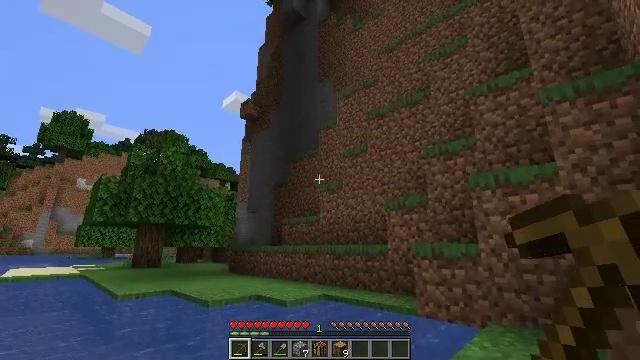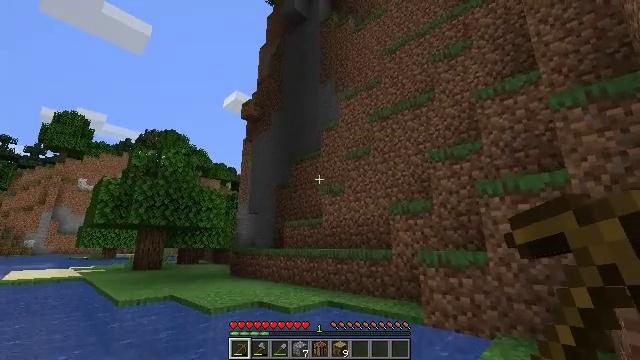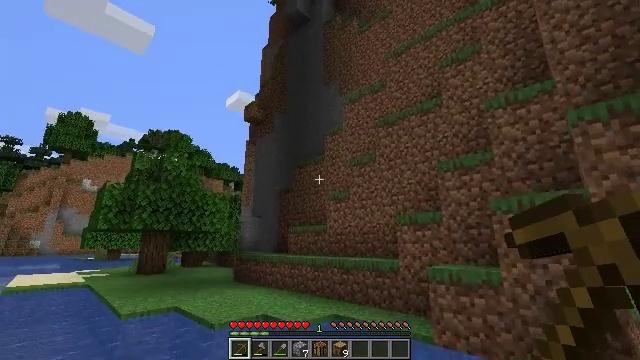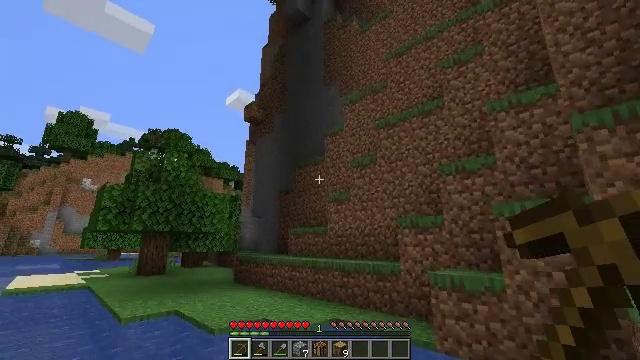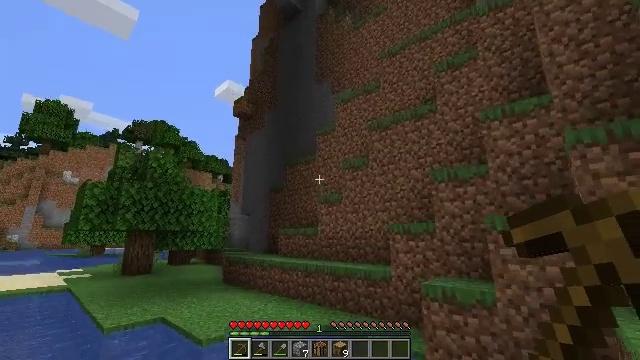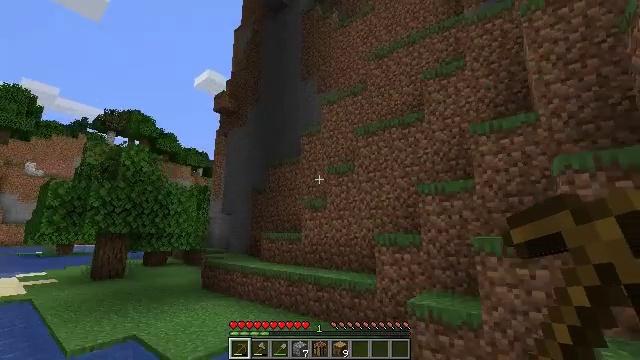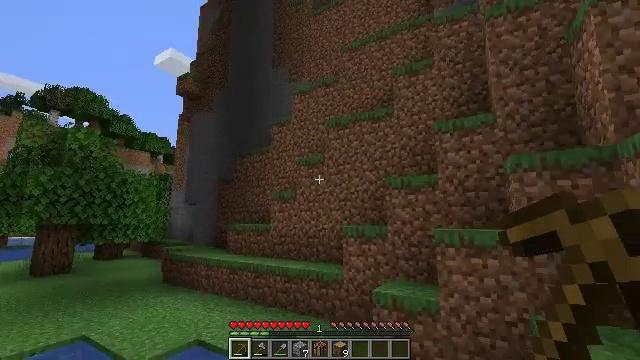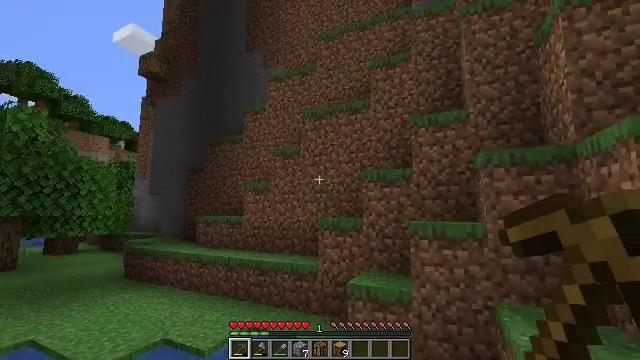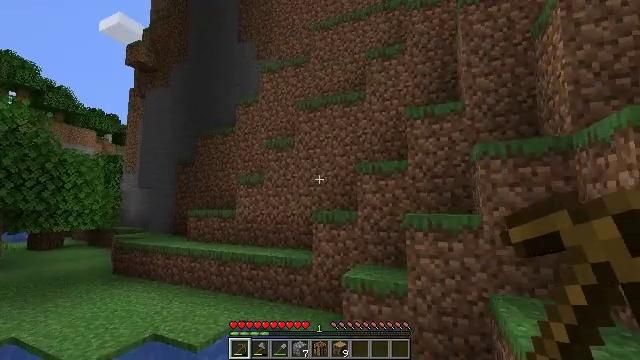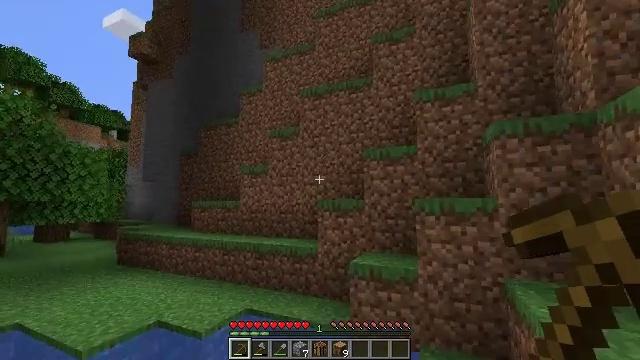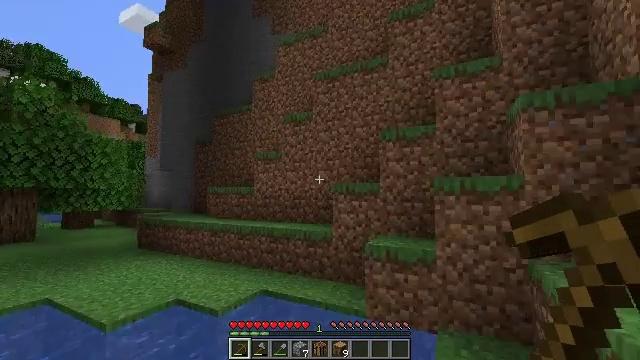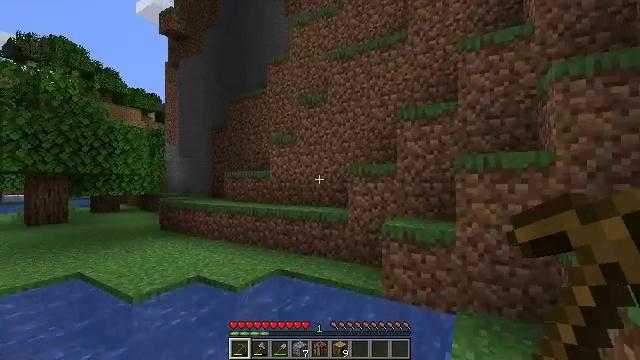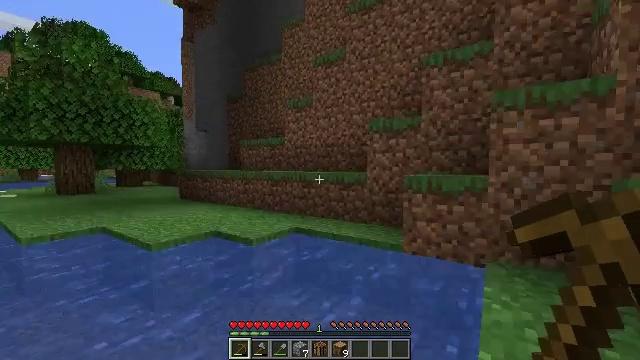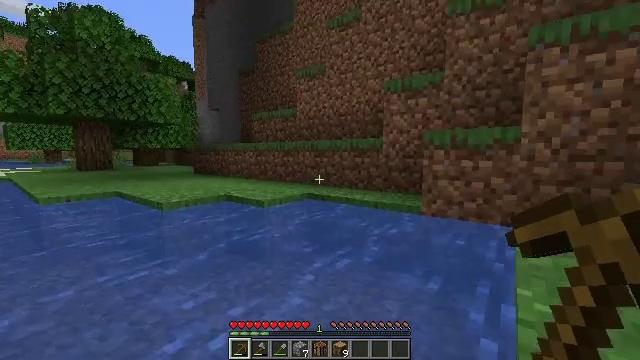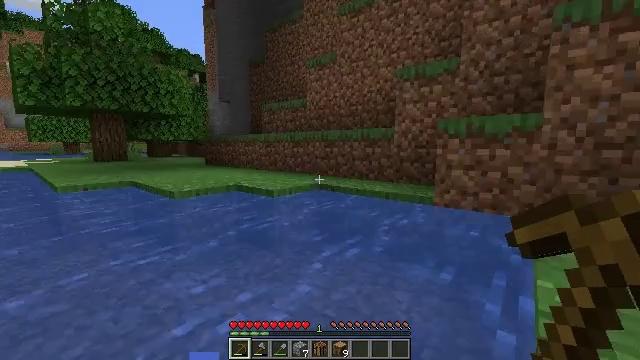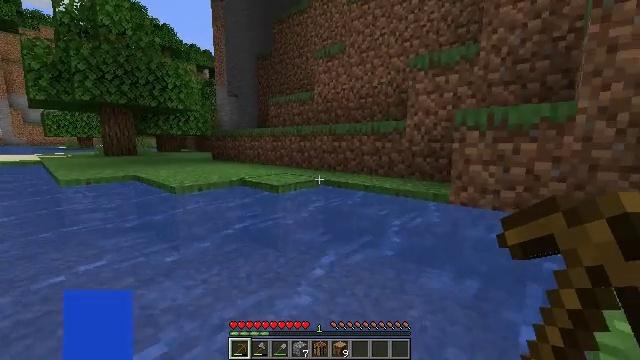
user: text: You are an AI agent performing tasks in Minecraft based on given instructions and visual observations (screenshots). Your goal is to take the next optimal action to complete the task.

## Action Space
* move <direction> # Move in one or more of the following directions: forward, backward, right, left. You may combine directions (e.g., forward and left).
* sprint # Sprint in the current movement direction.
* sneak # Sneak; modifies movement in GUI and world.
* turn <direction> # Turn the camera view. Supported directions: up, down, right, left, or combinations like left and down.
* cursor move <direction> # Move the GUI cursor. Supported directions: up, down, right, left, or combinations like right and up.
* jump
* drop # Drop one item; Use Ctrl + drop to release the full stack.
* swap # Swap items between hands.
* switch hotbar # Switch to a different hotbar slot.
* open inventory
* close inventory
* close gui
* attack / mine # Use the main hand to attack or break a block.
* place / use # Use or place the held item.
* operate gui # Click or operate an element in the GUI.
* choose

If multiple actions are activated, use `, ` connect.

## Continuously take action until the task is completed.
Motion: motion action
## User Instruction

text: Collect some oak leaves.
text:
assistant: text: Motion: move forward
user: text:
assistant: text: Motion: move forward
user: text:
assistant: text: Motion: move forward
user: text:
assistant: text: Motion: move forward, turn right and down
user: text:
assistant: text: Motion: move forward, turn right and down
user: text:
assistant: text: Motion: move forward, turn right and down, jump
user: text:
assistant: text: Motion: move forward, turn right and down, jump
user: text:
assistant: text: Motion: move forward, turn right and down, jump
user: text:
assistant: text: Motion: move forward, jump
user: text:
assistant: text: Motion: move forward, turn left and down
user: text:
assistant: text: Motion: move forward, turn left and down
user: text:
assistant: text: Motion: move forward, turn left and down
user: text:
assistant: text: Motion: move forward, turn left and down
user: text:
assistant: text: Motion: move forward, turn left and down
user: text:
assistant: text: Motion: move forward, turn left
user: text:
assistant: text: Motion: move forward, turn left
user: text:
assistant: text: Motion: move forward, turn left
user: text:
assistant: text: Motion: move forward
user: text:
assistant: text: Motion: move forward
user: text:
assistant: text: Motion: move forward, turn left and up
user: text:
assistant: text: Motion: move forward
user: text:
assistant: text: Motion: move forward
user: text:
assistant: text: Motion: move forward
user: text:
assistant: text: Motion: move forward
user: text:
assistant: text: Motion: move forward, turn left
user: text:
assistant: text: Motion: move forward, turn left
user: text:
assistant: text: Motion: move forward, turn left
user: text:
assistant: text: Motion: move forward, turn left
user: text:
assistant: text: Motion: move forward, turn left
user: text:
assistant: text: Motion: move forward, turn left and up